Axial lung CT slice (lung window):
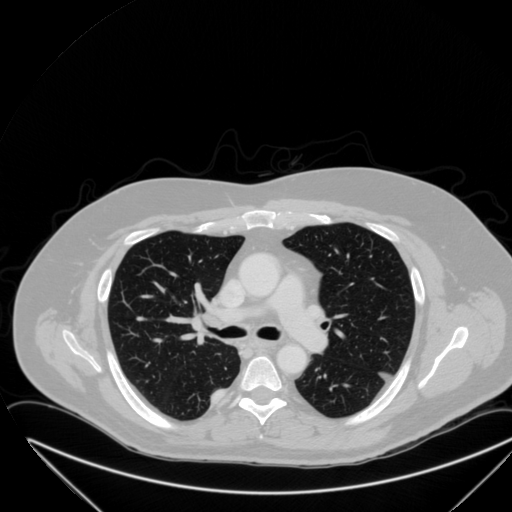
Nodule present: yes
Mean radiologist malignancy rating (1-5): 4